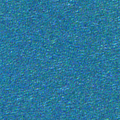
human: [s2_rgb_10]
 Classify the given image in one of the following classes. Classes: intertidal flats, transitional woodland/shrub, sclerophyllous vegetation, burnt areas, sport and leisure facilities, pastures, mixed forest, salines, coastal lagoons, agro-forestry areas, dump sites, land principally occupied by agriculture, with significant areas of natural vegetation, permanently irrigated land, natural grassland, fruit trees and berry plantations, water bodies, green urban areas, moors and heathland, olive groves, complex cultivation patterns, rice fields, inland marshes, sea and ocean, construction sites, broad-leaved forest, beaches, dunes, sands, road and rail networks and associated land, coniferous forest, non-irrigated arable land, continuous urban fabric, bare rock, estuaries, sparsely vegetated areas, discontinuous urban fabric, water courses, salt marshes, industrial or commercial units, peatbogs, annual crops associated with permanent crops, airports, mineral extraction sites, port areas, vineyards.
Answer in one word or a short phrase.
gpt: sea and ocean